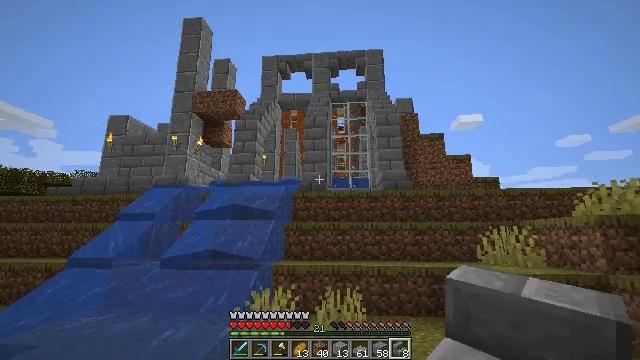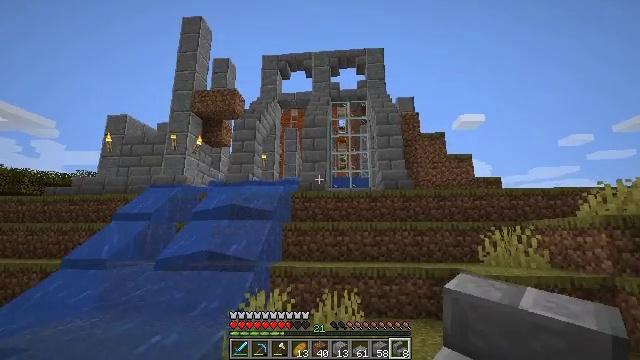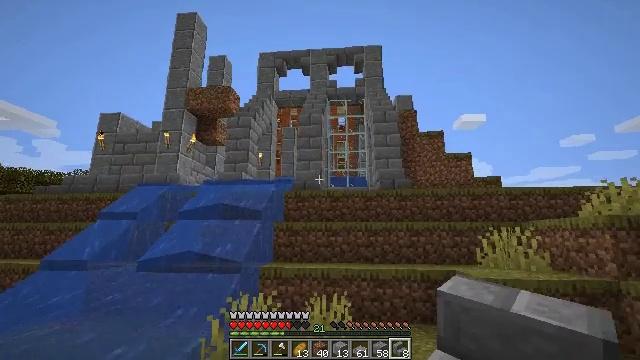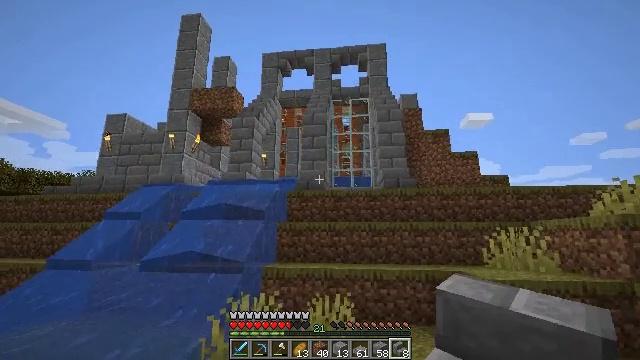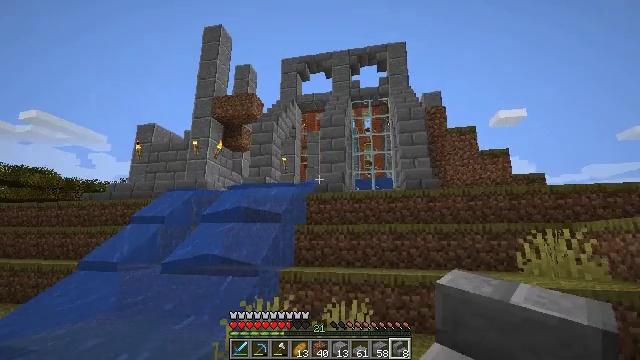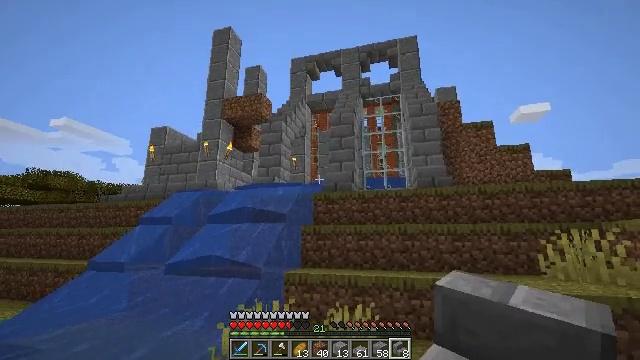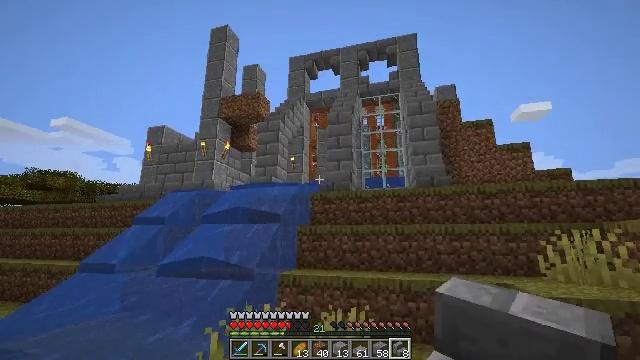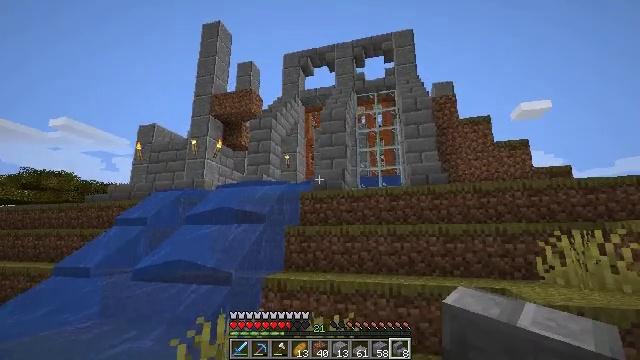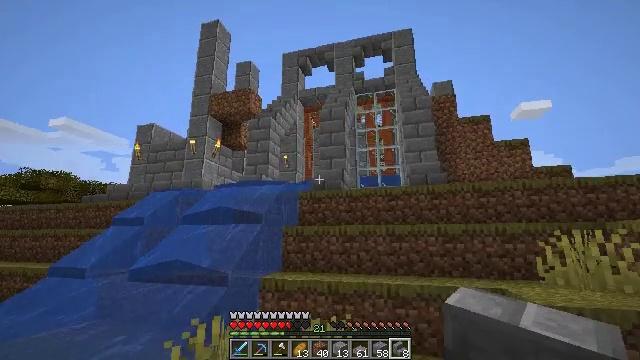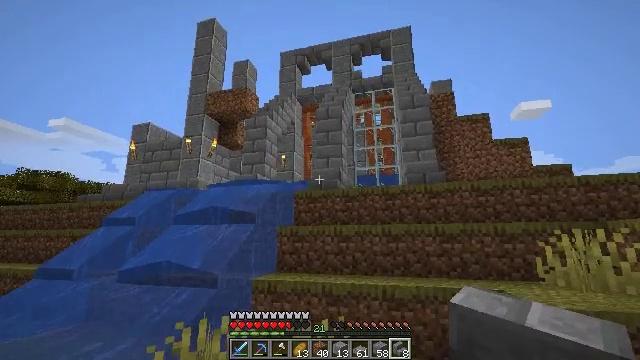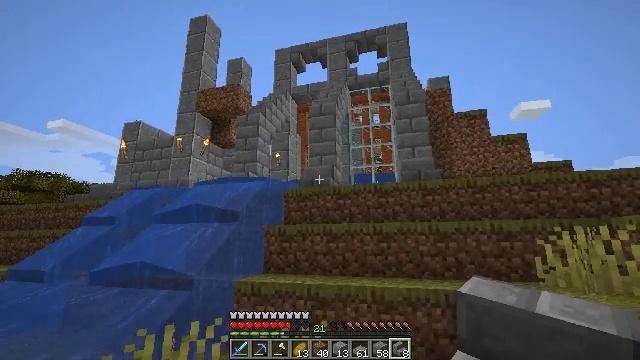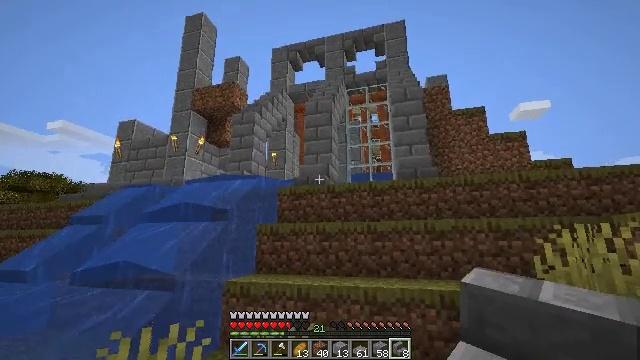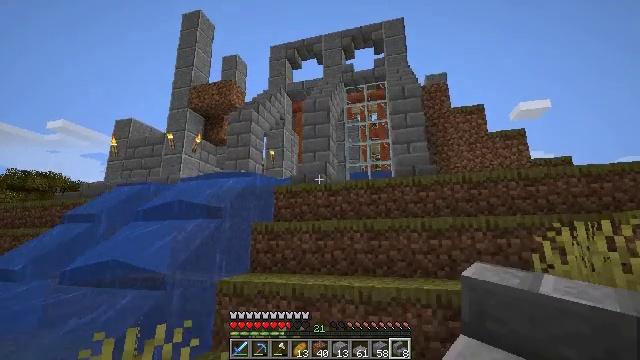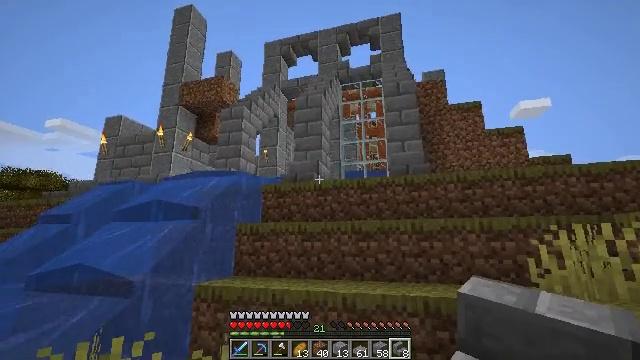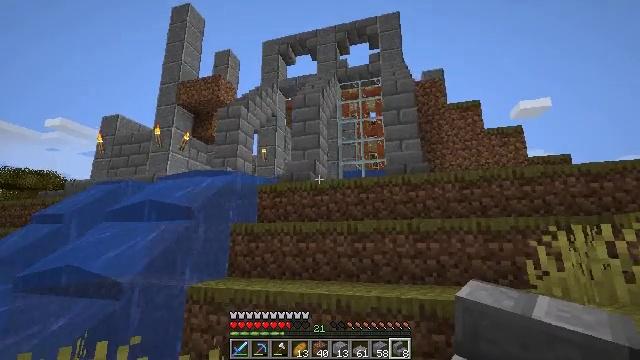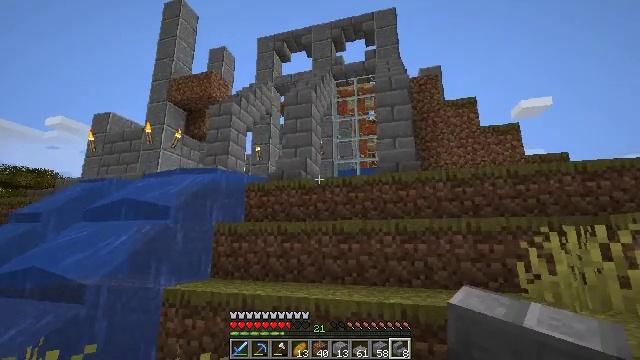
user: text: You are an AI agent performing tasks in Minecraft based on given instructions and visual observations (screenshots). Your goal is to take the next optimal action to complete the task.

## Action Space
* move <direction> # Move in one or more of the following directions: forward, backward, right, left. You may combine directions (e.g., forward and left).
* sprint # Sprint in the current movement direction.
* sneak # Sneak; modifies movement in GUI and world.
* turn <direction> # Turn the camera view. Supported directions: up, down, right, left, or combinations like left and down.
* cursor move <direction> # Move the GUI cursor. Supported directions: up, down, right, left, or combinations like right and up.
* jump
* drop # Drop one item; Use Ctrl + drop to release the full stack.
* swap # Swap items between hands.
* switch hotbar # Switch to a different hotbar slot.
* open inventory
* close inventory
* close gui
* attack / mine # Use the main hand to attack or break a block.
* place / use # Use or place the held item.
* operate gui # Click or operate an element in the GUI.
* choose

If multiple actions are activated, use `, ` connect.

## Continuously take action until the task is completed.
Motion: motion action
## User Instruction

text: Collect fragments by breaking the glass pane.
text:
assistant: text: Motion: move forward and move right
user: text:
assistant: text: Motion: move forward and move right
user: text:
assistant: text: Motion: move forward and move right, turn left
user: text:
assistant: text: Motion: move forward and move right, turn left
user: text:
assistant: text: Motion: move forward and move right, turn left
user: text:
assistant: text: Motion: move forward and move right
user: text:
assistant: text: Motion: move forward and move right
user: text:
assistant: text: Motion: move forward and move right
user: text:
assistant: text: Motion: move forward and move right
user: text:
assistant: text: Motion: move forward and move right
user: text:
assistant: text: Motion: move forward and move right
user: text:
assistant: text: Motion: move forward and move right
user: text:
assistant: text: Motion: move forward and move right
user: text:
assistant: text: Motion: move forward and move right
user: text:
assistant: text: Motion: move right
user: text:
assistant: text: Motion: move right
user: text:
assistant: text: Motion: move right
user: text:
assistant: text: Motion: move right, turn left
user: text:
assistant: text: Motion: move right
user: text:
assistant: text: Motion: move right
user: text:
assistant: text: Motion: move right
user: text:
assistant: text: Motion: move right
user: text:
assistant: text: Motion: move back and move right
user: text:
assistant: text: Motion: move back and move right
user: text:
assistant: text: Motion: move back and move right
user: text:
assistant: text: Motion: move back and move right
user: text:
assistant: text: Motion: move back
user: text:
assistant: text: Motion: move back
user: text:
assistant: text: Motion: move back
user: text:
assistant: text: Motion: move back